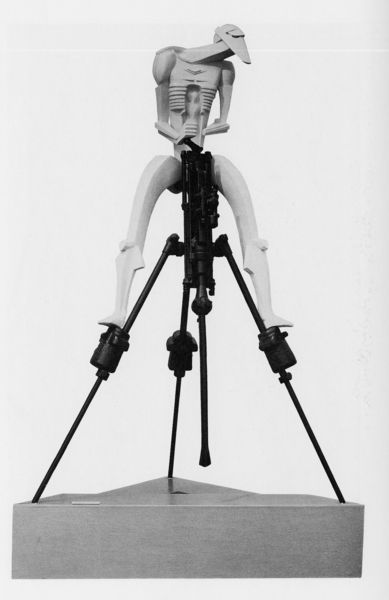
Titel: The Rock Drill, Der Steinbohrer
Künstler: Jacob Epstein
Standort: Birmingham (West Midlands)
Institution: Birmingham Museum and Art Gallery
Schlagwörter: kopf, körper, weiß, sitzen, grau, nase, schwarz, arme, augen, mensch, sockel, hals, boden, figur, drei, person, schulter, reiter, skulptur, stilleben, beine, reiten, bein, schnabel, abstrakt, modern, muskeln, festhalten, gestell, podest, knie, foto, fotografie, photographie, gestänge, stangen, futuristisch, rippen, schwarz-weiß, gebilde, waffe, moder, stelzen, stäbe, wesen, gegenstand, objekt, aufbau, alien, stativ, zukunft, roboter, ausserirdischer, star wars